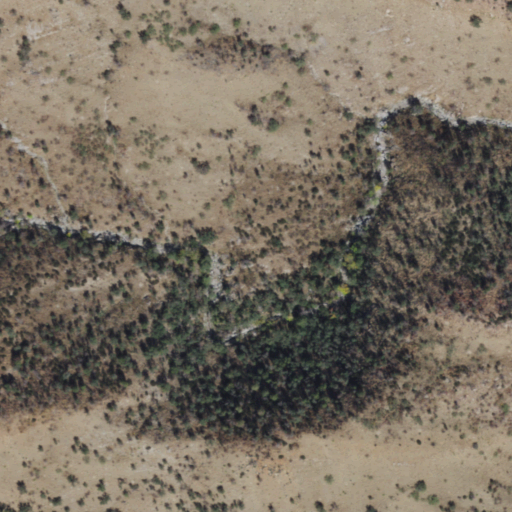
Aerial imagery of depression(s) in Arizona named Peck Basin containing grassland, evergreen forest, and shrub